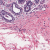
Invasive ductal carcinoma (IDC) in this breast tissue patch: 0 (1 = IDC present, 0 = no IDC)